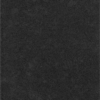
Label: dusty